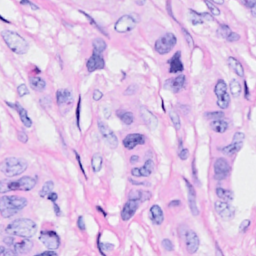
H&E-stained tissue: Breast